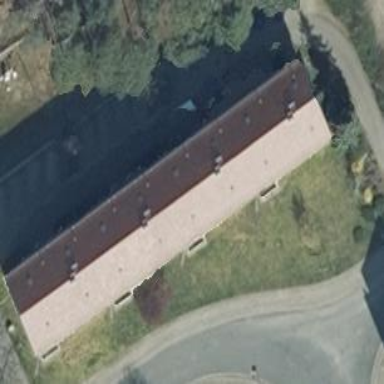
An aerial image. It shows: Gabled roof apartments building.